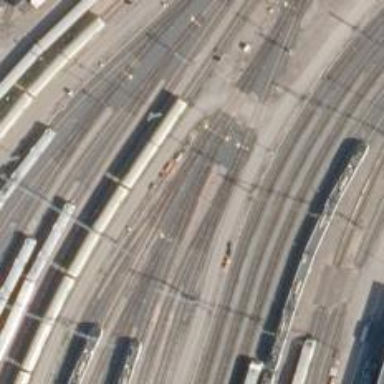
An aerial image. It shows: Rail yard with electrified contact lines for the railway.